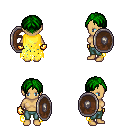
a pixel art fantasy rpg character, female body template, human, tanned skin, yellow tattered cape, teal pants, green parted hairstyle, gold gloves, shield, four views (front, back, left, right), 2x2 character sprite sheet, small pixel art, hard edges, no anti-aliasing